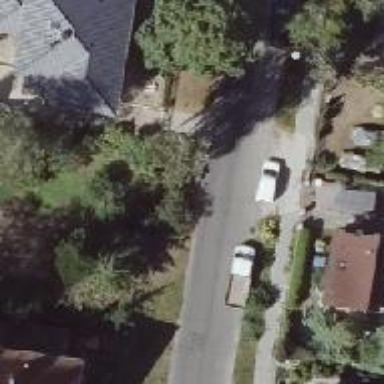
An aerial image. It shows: Driveway.